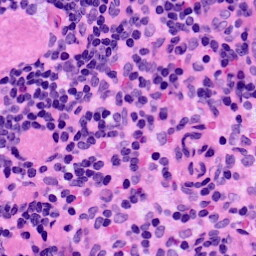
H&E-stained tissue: LymphNode